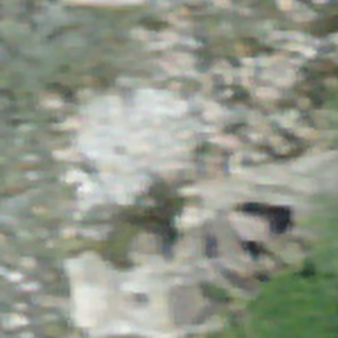
Label: other